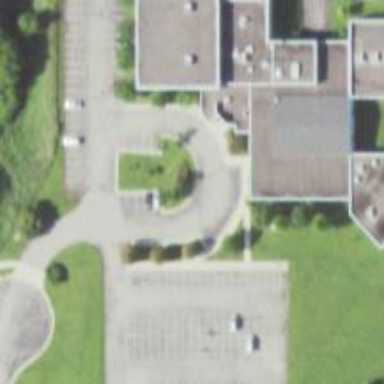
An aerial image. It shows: School building.